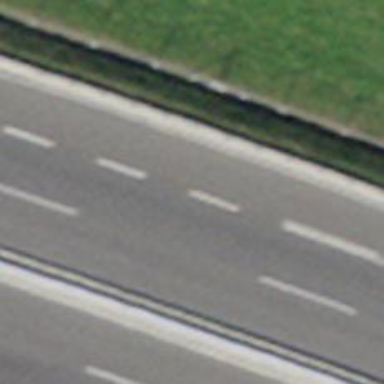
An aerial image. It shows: View of motorway.